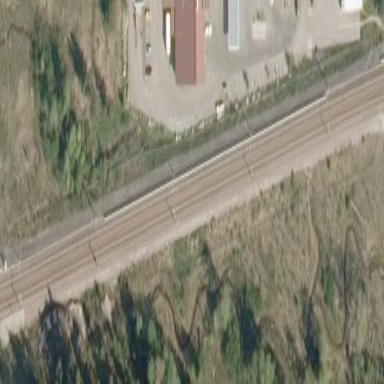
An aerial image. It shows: Railway area.